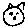
Label: cat